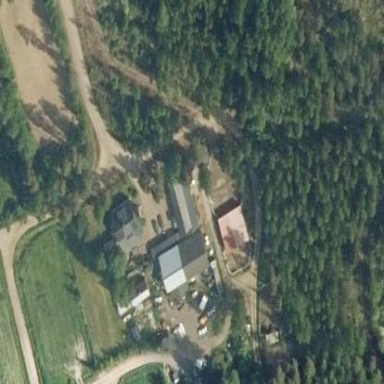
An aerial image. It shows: Farmyard area.